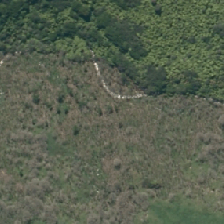
Land cover: low_producing_grassland